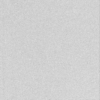
Label: dusty